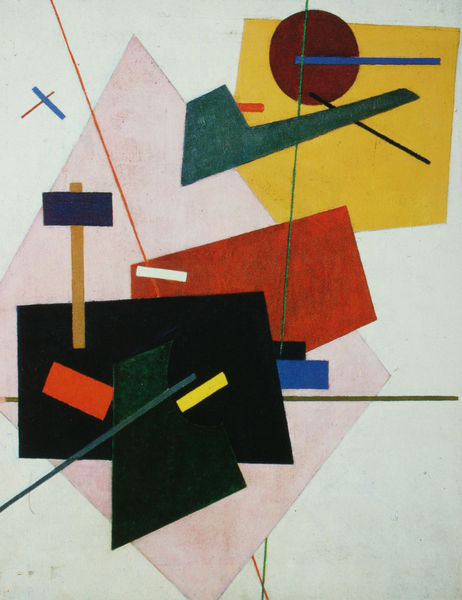
Titel: Suprematismus
Künstler: Iwan Kljun
Standort: St. Petersburg
Institution: Russisches Museum
Schlagwörter: blau, weiß, gelb, grün, kubistisch, braun, bunt, schwarz, rot, rosa, kreis, rund, farbig, abstrakt, farben, fläche, flächen, modern, formen, linien, streifen, balken, stil, striche, collage, rechtecke, rechteck, form, scheibe, strich, kasten, ecken, quadrate, diagonal, geometrisch, hammer, konstruktion, arbeitstisch, geometrie, quadrat, klee, kandinsky, konstruktivismus, asymmetrisch, kandinski, werkbank, trapez, malewitsch, suprematismus, mondrian, rombe